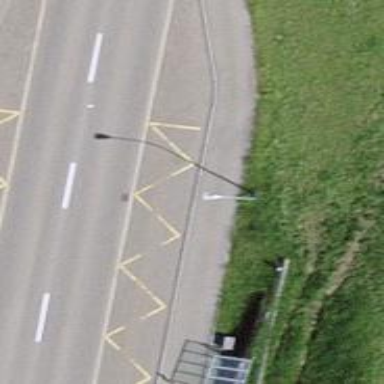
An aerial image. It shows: Bus stop with shelter. It is platform for public transport.